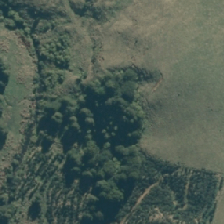
Land cover: indigenous_forest